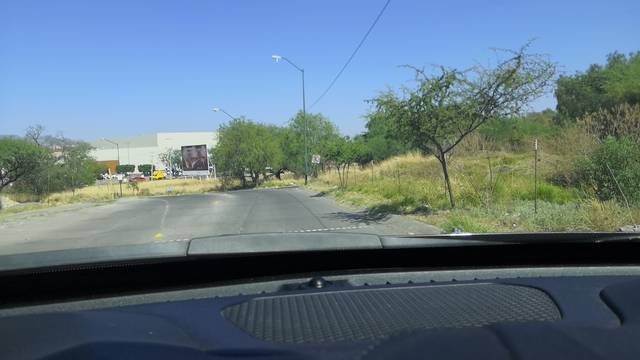
Region: Mexico
Coordinates: 21.156, -101.7